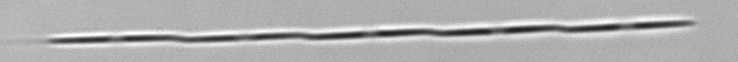
Label: Pseudo-nitzschia